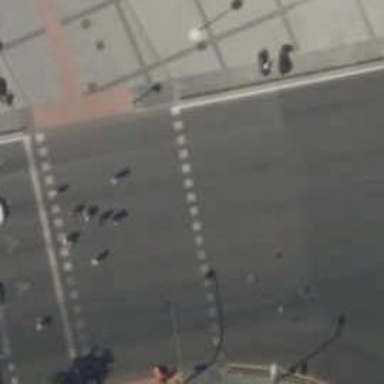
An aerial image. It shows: Road with traffic signals.